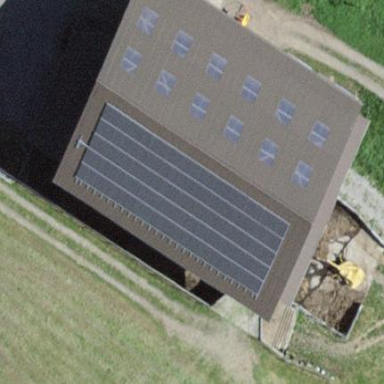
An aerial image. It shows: Rural barn.